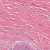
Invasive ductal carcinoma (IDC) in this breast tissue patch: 0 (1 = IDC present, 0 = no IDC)